Interaction volume radius: 5 \u00c5
Interaction volume height: 20 \u00c5
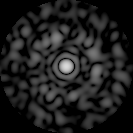
Disorder parameter: 0.8563